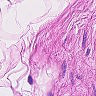
Metastatic tissue present: no